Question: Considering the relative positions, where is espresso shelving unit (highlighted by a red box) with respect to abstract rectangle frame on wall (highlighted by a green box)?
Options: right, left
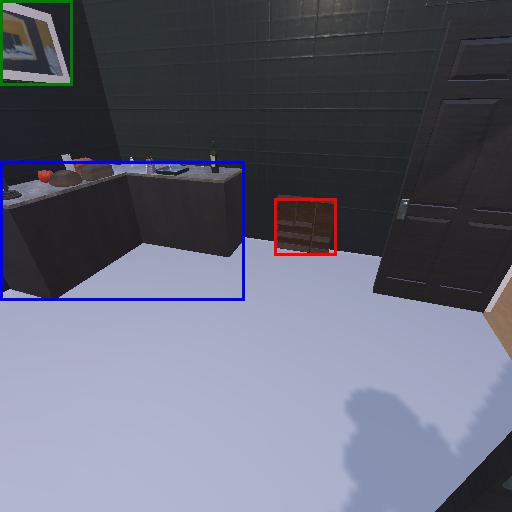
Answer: right